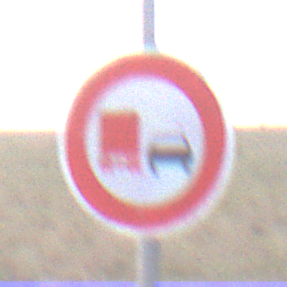
Verkehrszeichen: UeberholverbotKraftfahrzeuge
Umgebung: Outdoor, Nature
Tageszeit: SunriseSunset
Wetter: Overcast
Licht: Natural
Jahreszeit: NotSpecified
Kontrast: LowContrast